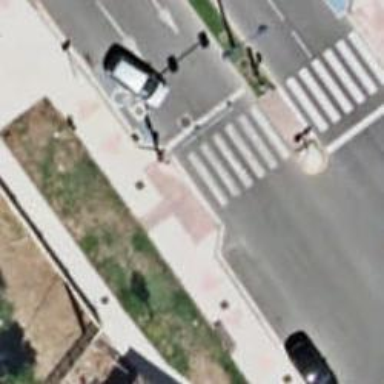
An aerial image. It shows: Zebra crossing on the road.